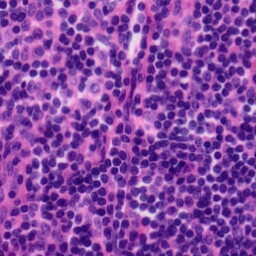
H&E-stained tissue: Tonsil